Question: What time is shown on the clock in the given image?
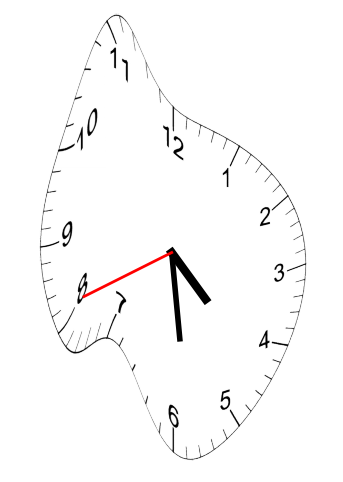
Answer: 04:28:41